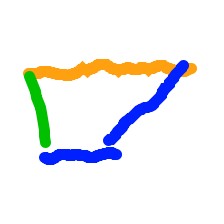
Shape: trapezoid